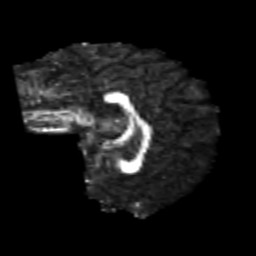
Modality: FA
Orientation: sagittal
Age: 20
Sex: female
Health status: healthy
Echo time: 0.074 s